Question: Hey guys I have a confusing question, I have a user table and it stores all the usual data for a user that you would expect but im trying to figure out how a user could add another user?
Sounds strange but each user in the User table has his own UI which is UserID how could I add another table where UserID can have a relationship with another UserID?

I will give the answer to those that could take the time to upload a table diagram and who can help with some examples for sqlsyntax related to this question, i.e how would I right the syntax for the above question if I wanted to display all the UserIDs friends on a page. How would I add a friend.
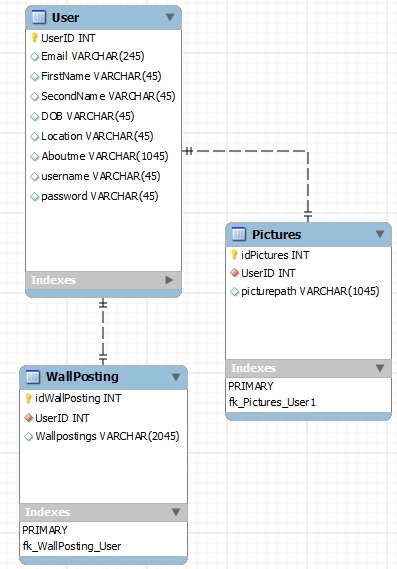
Answer:
eg:
The query to then get friends would be:
'''
DECLARE @UserID AS BIGINT
SET @UserID = 123
SELECT [friends].*
FROM [friends]
where [parentuserid]=@UserID#
'''
to Insert a Friend:
'''
DECLARE @UserID AS BIGINT
DECLARE @FriendID AS BIGINT
SET @UserID = 123
SET @FriendID = 321
INSERT INTO [Friends]
(
[ParentUserID],
[ChildUserID]
)
VALUES
(
@UserID,
@FriendID
)
'''
Code to insert it example:
'''
private void Test()
{
string Query =
@"INSERT INTO [Friends]
(
[ParentUserID],
[ChildUserID]
)
VALUES
(
@UserID,
@FriendID
)";
using ( SqlConnection oSqlConnection = new SqlConnection( "connect string" ) )
{
oSqlConnection.Open();
using (SqlCommand oSqlCommand = new SqlCommand(Query,oSqlConnection))
{
oSqlCommand.Parameters.AddWithValue("@UserID", Session["UserID"]);
oSqlCommand.Parameters.AddWithValue("@FriendID", Session["FriendID"]);
oSqlCommand.ExecuteNonQuery();
}
}
}
'''
Where would you get your friend ID from? what is the process for adding friends? do you search for them and select them from a list?